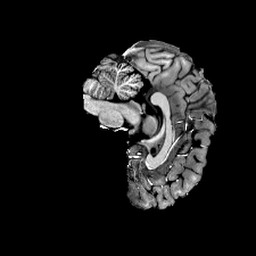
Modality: T1w
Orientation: sagittal
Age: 23
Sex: female
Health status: healthy
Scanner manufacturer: siemens
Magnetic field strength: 6.98 T
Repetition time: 6 s
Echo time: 0.00302 s